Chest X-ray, PA view. Patient: 59 years old, sex M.
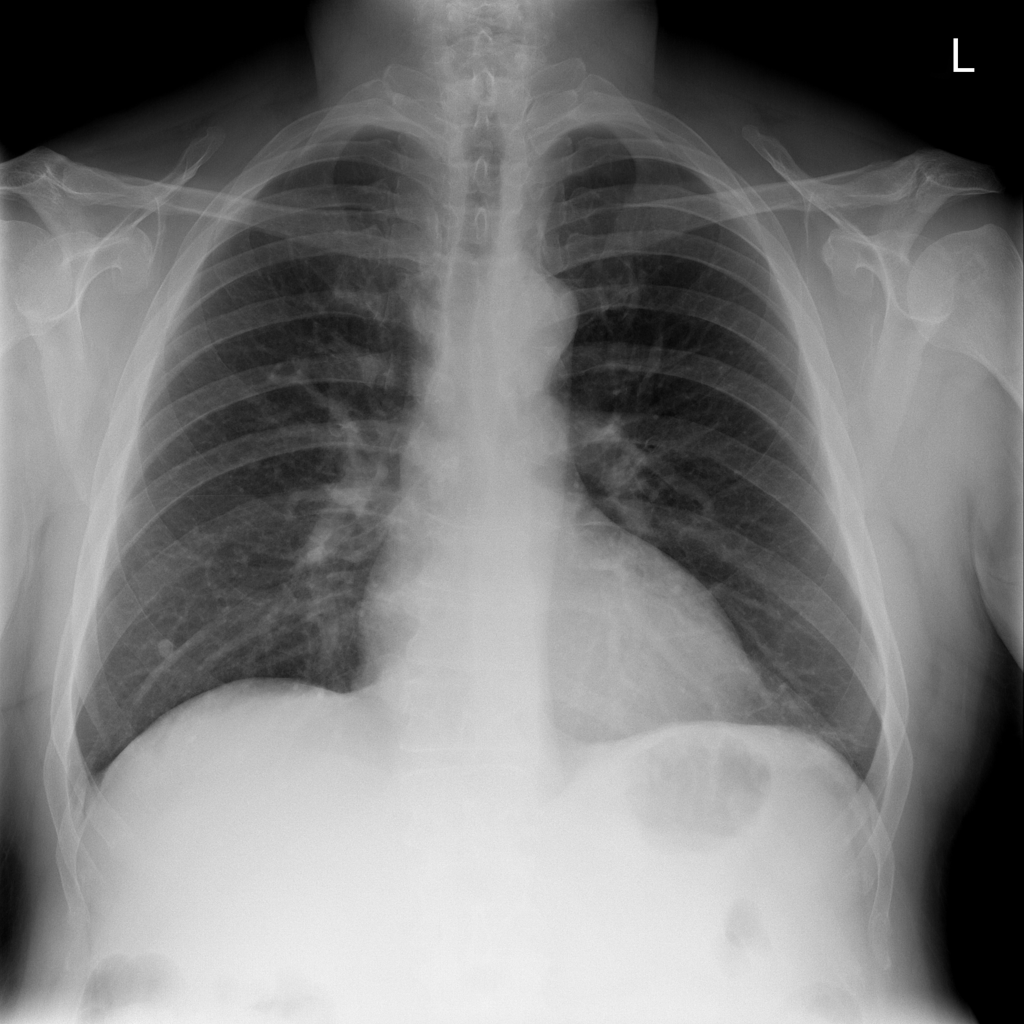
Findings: Nodule